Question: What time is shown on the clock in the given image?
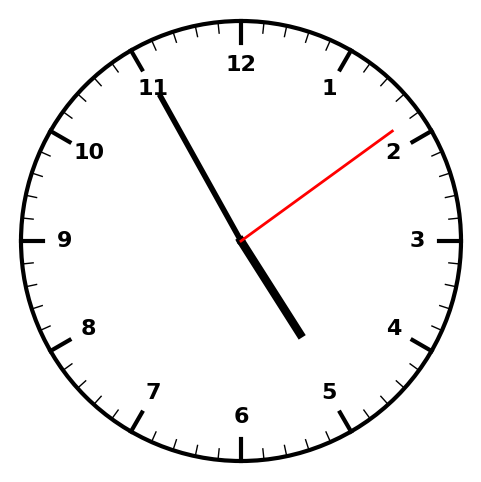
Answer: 04:55:09